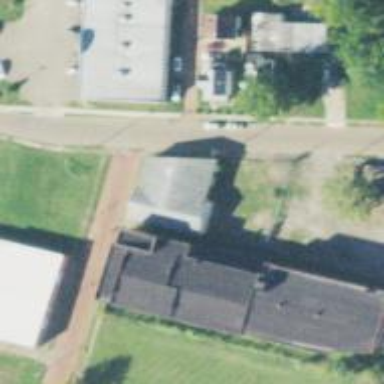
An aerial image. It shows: Alley classified as service road.